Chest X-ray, PA view. Patient: 60 years old, sex F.
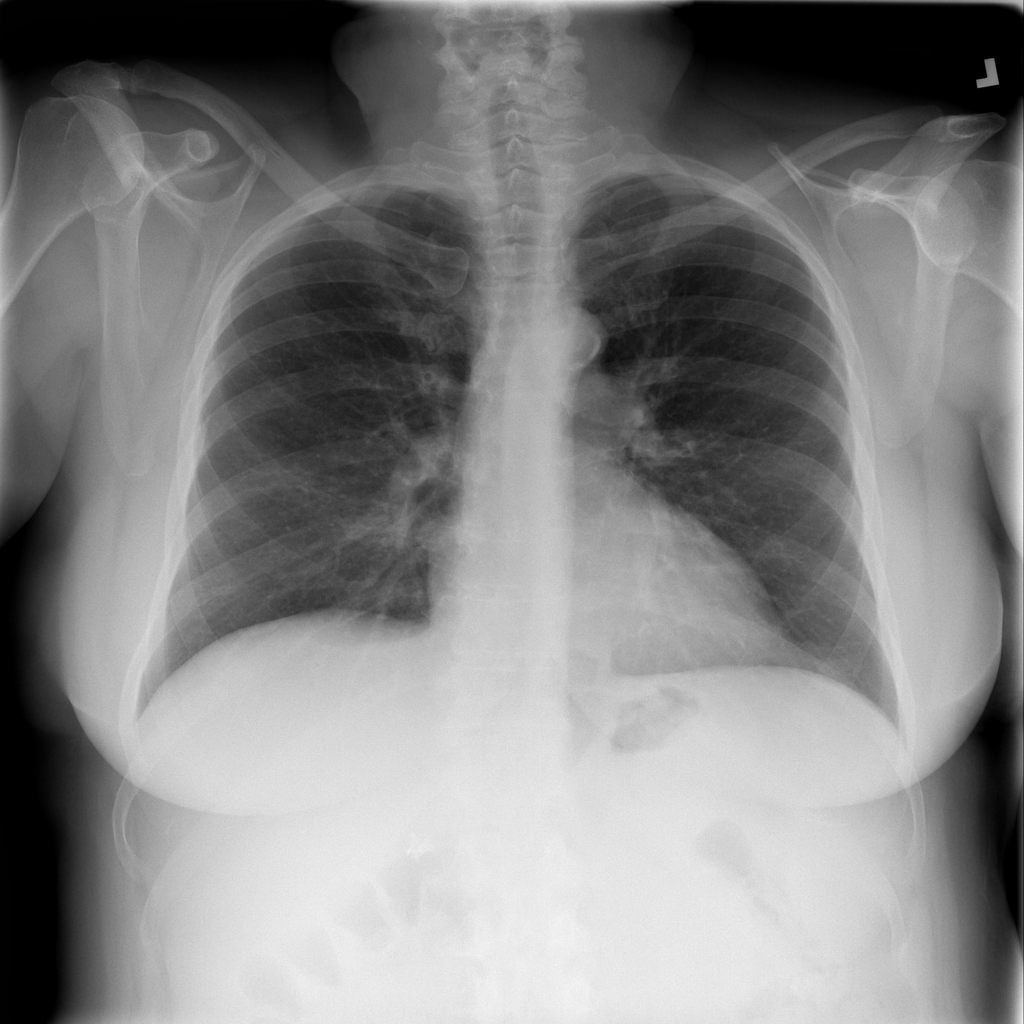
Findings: No Finding